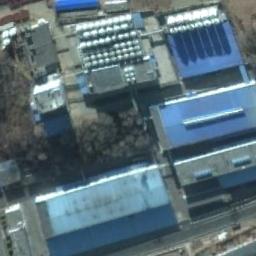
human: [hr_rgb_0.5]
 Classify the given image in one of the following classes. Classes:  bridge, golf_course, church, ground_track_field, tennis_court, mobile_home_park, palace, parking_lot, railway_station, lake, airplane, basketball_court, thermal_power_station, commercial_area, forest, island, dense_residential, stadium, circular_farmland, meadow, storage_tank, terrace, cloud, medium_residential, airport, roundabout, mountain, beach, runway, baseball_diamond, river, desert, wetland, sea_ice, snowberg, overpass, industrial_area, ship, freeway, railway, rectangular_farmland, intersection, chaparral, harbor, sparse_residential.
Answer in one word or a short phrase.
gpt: industrial_area